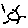
Label: sun